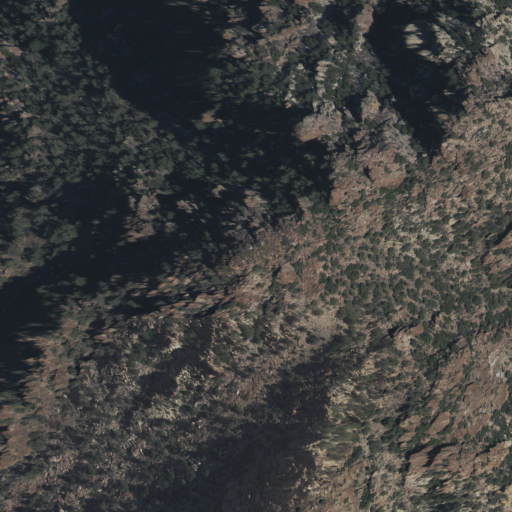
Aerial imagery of mountain in California named Edgar Peak containing shrub and evergreen forest